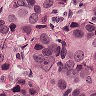
Metastatic tissue present: yes